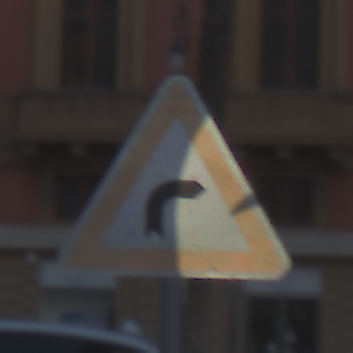
Verkehrszeichen: KurveRechts
Umgebung: Outdoor, Urban
Tageszeit: SunriseSunset
Wetter: PartlyCloudy
Licht: Natural
Jahreszeit: NotSpecified
Kontrast: LowContrast